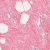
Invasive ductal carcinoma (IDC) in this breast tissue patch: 0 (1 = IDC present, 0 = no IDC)